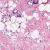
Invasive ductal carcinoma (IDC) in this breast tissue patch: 1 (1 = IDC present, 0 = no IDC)